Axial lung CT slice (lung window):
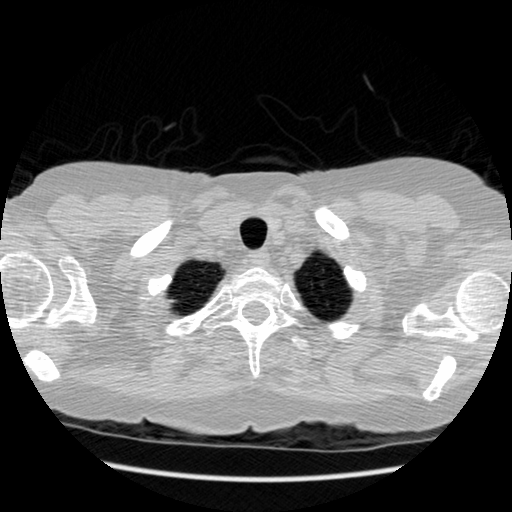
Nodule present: no